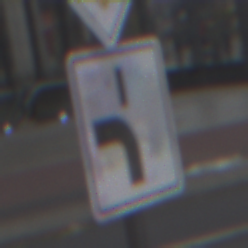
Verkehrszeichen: VerlaufVorfahrtsstrasse5
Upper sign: Vorfahrtsstrasse
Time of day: MorningAfternoon
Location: Outdoor (Urban)
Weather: Overcast
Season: NotSpecified
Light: Natural